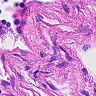
Metastatic tissue present: no